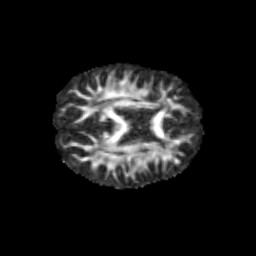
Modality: FA
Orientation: axial
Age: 11
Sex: male
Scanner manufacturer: siemens
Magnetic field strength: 3 T
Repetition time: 3.8 s
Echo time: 0.07 s